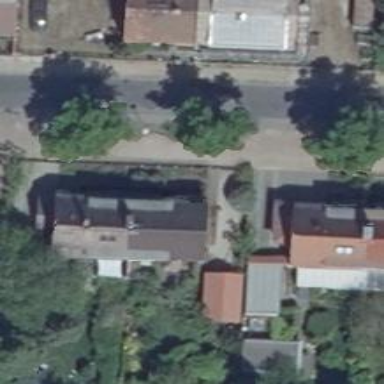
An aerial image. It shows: Avenue lined with trees.